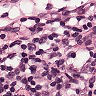
Metastatic tissue present: no